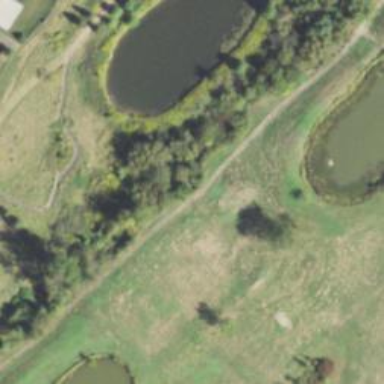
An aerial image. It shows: Golf course.